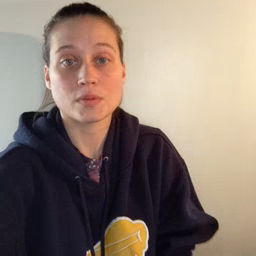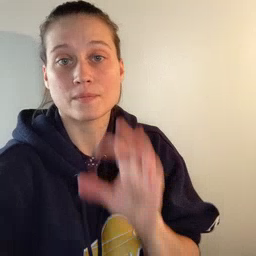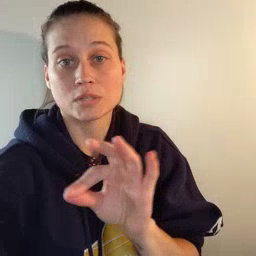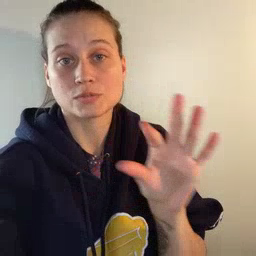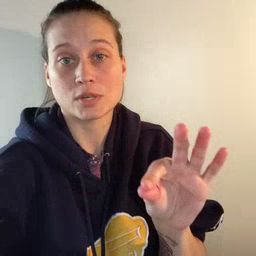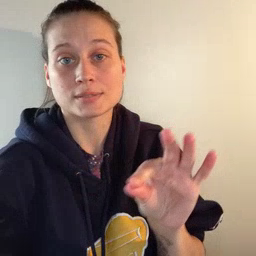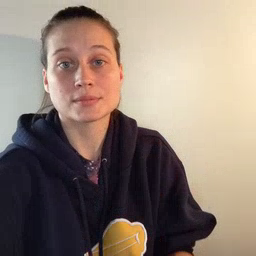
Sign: frenchfries